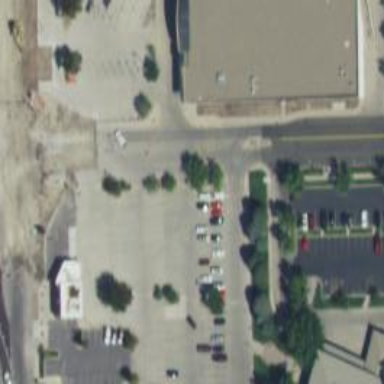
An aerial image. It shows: Parking space.